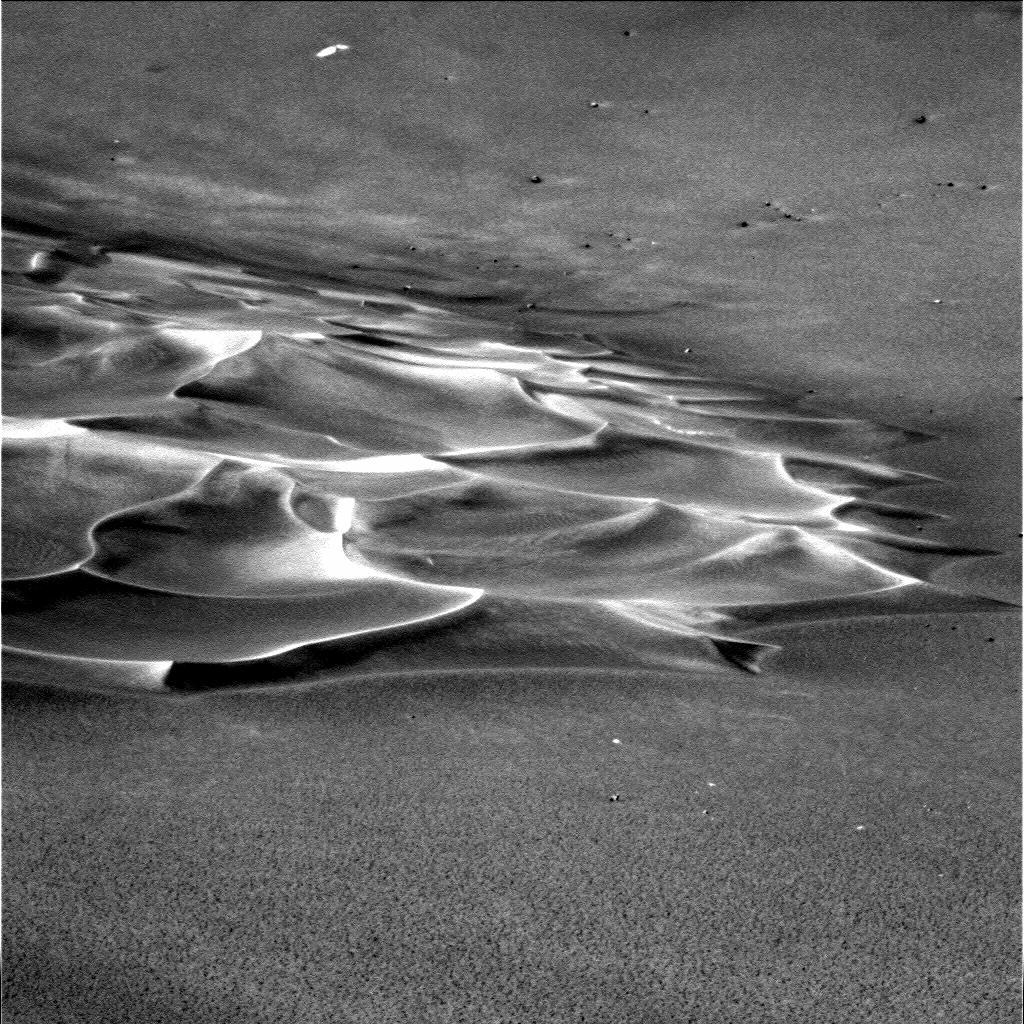
Terrain classes present: Bedrock, Gravel / Sand / Soil